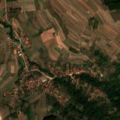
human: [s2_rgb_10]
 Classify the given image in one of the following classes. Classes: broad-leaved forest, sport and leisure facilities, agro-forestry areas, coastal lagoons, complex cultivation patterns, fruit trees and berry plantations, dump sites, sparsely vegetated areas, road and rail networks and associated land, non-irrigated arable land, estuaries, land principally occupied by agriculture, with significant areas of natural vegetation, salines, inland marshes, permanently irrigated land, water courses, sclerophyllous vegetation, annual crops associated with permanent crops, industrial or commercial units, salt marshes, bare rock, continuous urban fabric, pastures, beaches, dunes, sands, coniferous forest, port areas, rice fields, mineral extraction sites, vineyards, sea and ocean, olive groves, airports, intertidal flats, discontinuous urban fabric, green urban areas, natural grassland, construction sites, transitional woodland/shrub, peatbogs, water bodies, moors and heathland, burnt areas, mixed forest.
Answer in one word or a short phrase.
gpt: discontinuous urban fabric, non-irrigated arable land, land principally occupied by agriculture, with significant areas of natural vegetation, broad-leaved forest, transitional woodland/shrub